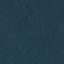
Land use / land cover class: Forest